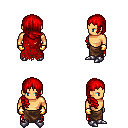
a pixel art fantasy rpg character, male body template, human, tanned skin, red tattered cape, robe skirt, red right-swept hairstyle, gold gloves, metal boots, four views (front, back, left, right), 2x2 character sprite sheet, small pixel art, hard edges, no anti-aliasing